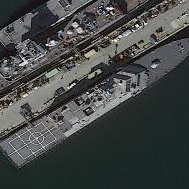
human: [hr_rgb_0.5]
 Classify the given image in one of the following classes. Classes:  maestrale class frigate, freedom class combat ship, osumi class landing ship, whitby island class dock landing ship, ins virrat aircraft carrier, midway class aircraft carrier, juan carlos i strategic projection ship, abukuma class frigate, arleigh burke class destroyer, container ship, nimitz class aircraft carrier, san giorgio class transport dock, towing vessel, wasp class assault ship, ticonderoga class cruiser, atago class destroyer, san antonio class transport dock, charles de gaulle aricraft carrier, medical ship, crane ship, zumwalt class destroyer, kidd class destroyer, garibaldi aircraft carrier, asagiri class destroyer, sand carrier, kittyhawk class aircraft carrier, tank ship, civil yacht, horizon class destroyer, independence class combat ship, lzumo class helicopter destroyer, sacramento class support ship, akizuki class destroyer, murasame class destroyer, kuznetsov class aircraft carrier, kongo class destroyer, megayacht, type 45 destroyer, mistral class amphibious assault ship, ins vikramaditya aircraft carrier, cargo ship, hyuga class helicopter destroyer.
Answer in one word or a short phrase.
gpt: Freedom class combat ship